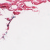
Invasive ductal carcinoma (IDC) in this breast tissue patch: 0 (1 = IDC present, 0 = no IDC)